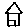
Label: house